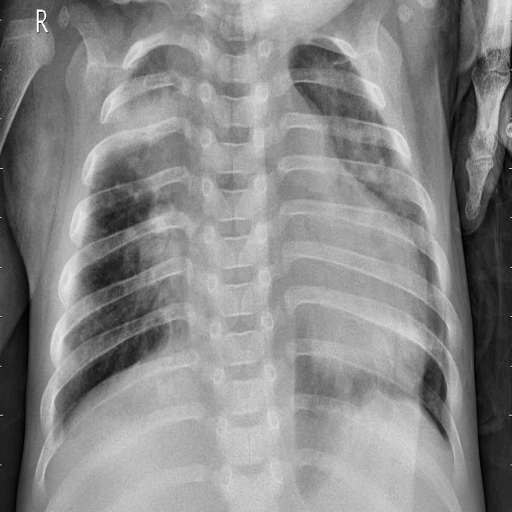
Finding: PNEUMONIA